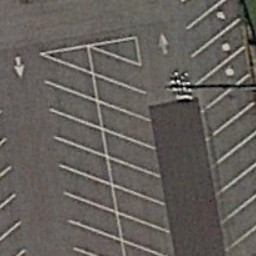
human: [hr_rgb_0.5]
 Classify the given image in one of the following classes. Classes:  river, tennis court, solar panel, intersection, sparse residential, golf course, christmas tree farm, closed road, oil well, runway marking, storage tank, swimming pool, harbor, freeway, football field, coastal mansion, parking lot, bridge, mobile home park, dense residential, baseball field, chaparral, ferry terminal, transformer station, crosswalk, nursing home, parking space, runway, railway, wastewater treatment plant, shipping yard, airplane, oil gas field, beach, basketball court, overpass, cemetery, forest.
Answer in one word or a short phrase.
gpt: parking space